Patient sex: M
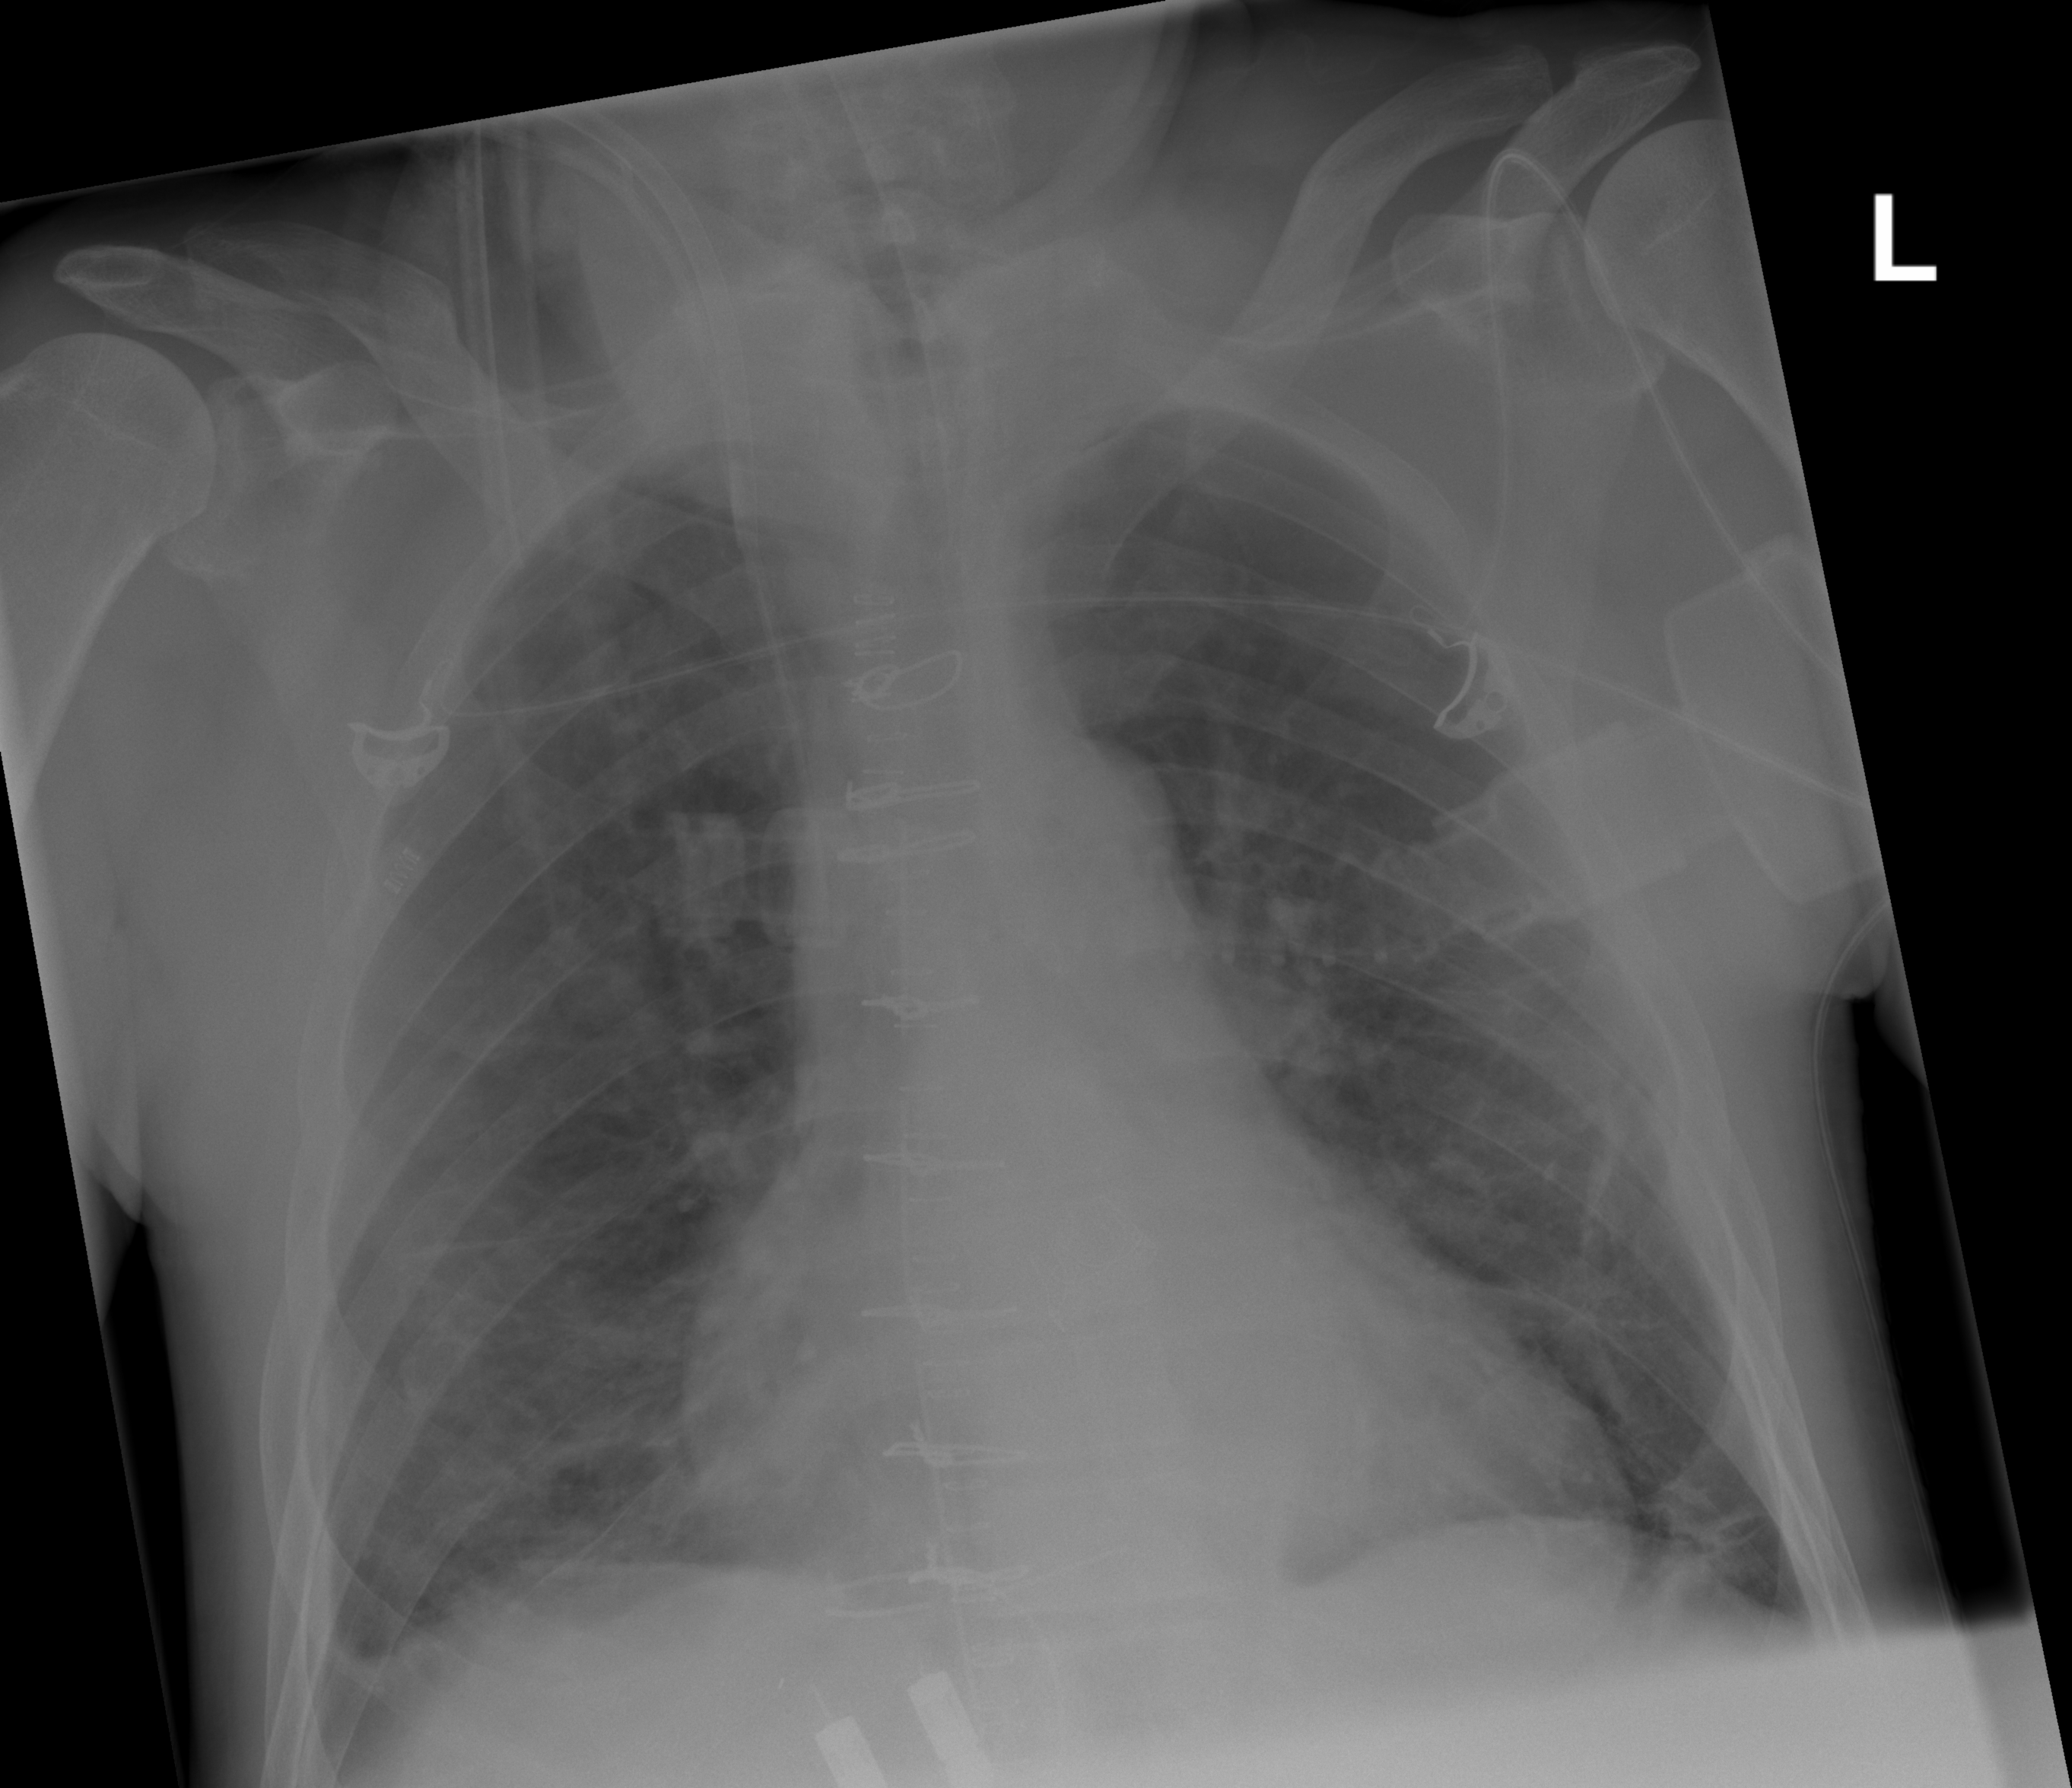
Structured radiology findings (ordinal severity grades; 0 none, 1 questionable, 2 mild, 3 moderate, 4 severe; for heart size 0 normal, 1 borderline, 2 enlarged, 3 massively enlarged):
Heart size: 0
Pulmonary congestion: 2
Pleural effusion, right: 2
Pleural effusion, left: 0
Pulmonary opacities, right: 0
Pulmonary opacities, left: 0
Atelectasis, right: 2
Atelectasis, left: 2